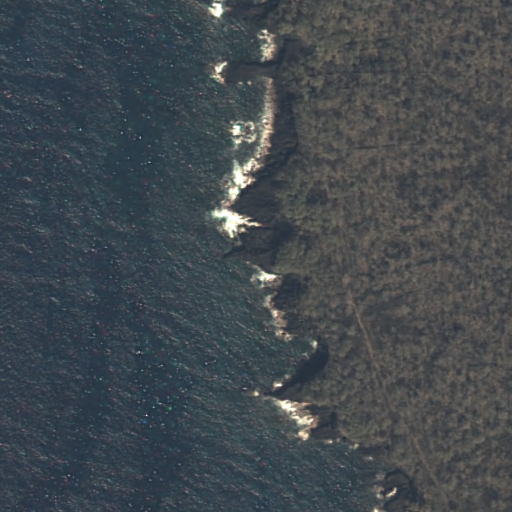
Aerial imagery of cape in Hawaii named Leinokano Point containing only unknown